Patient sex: F
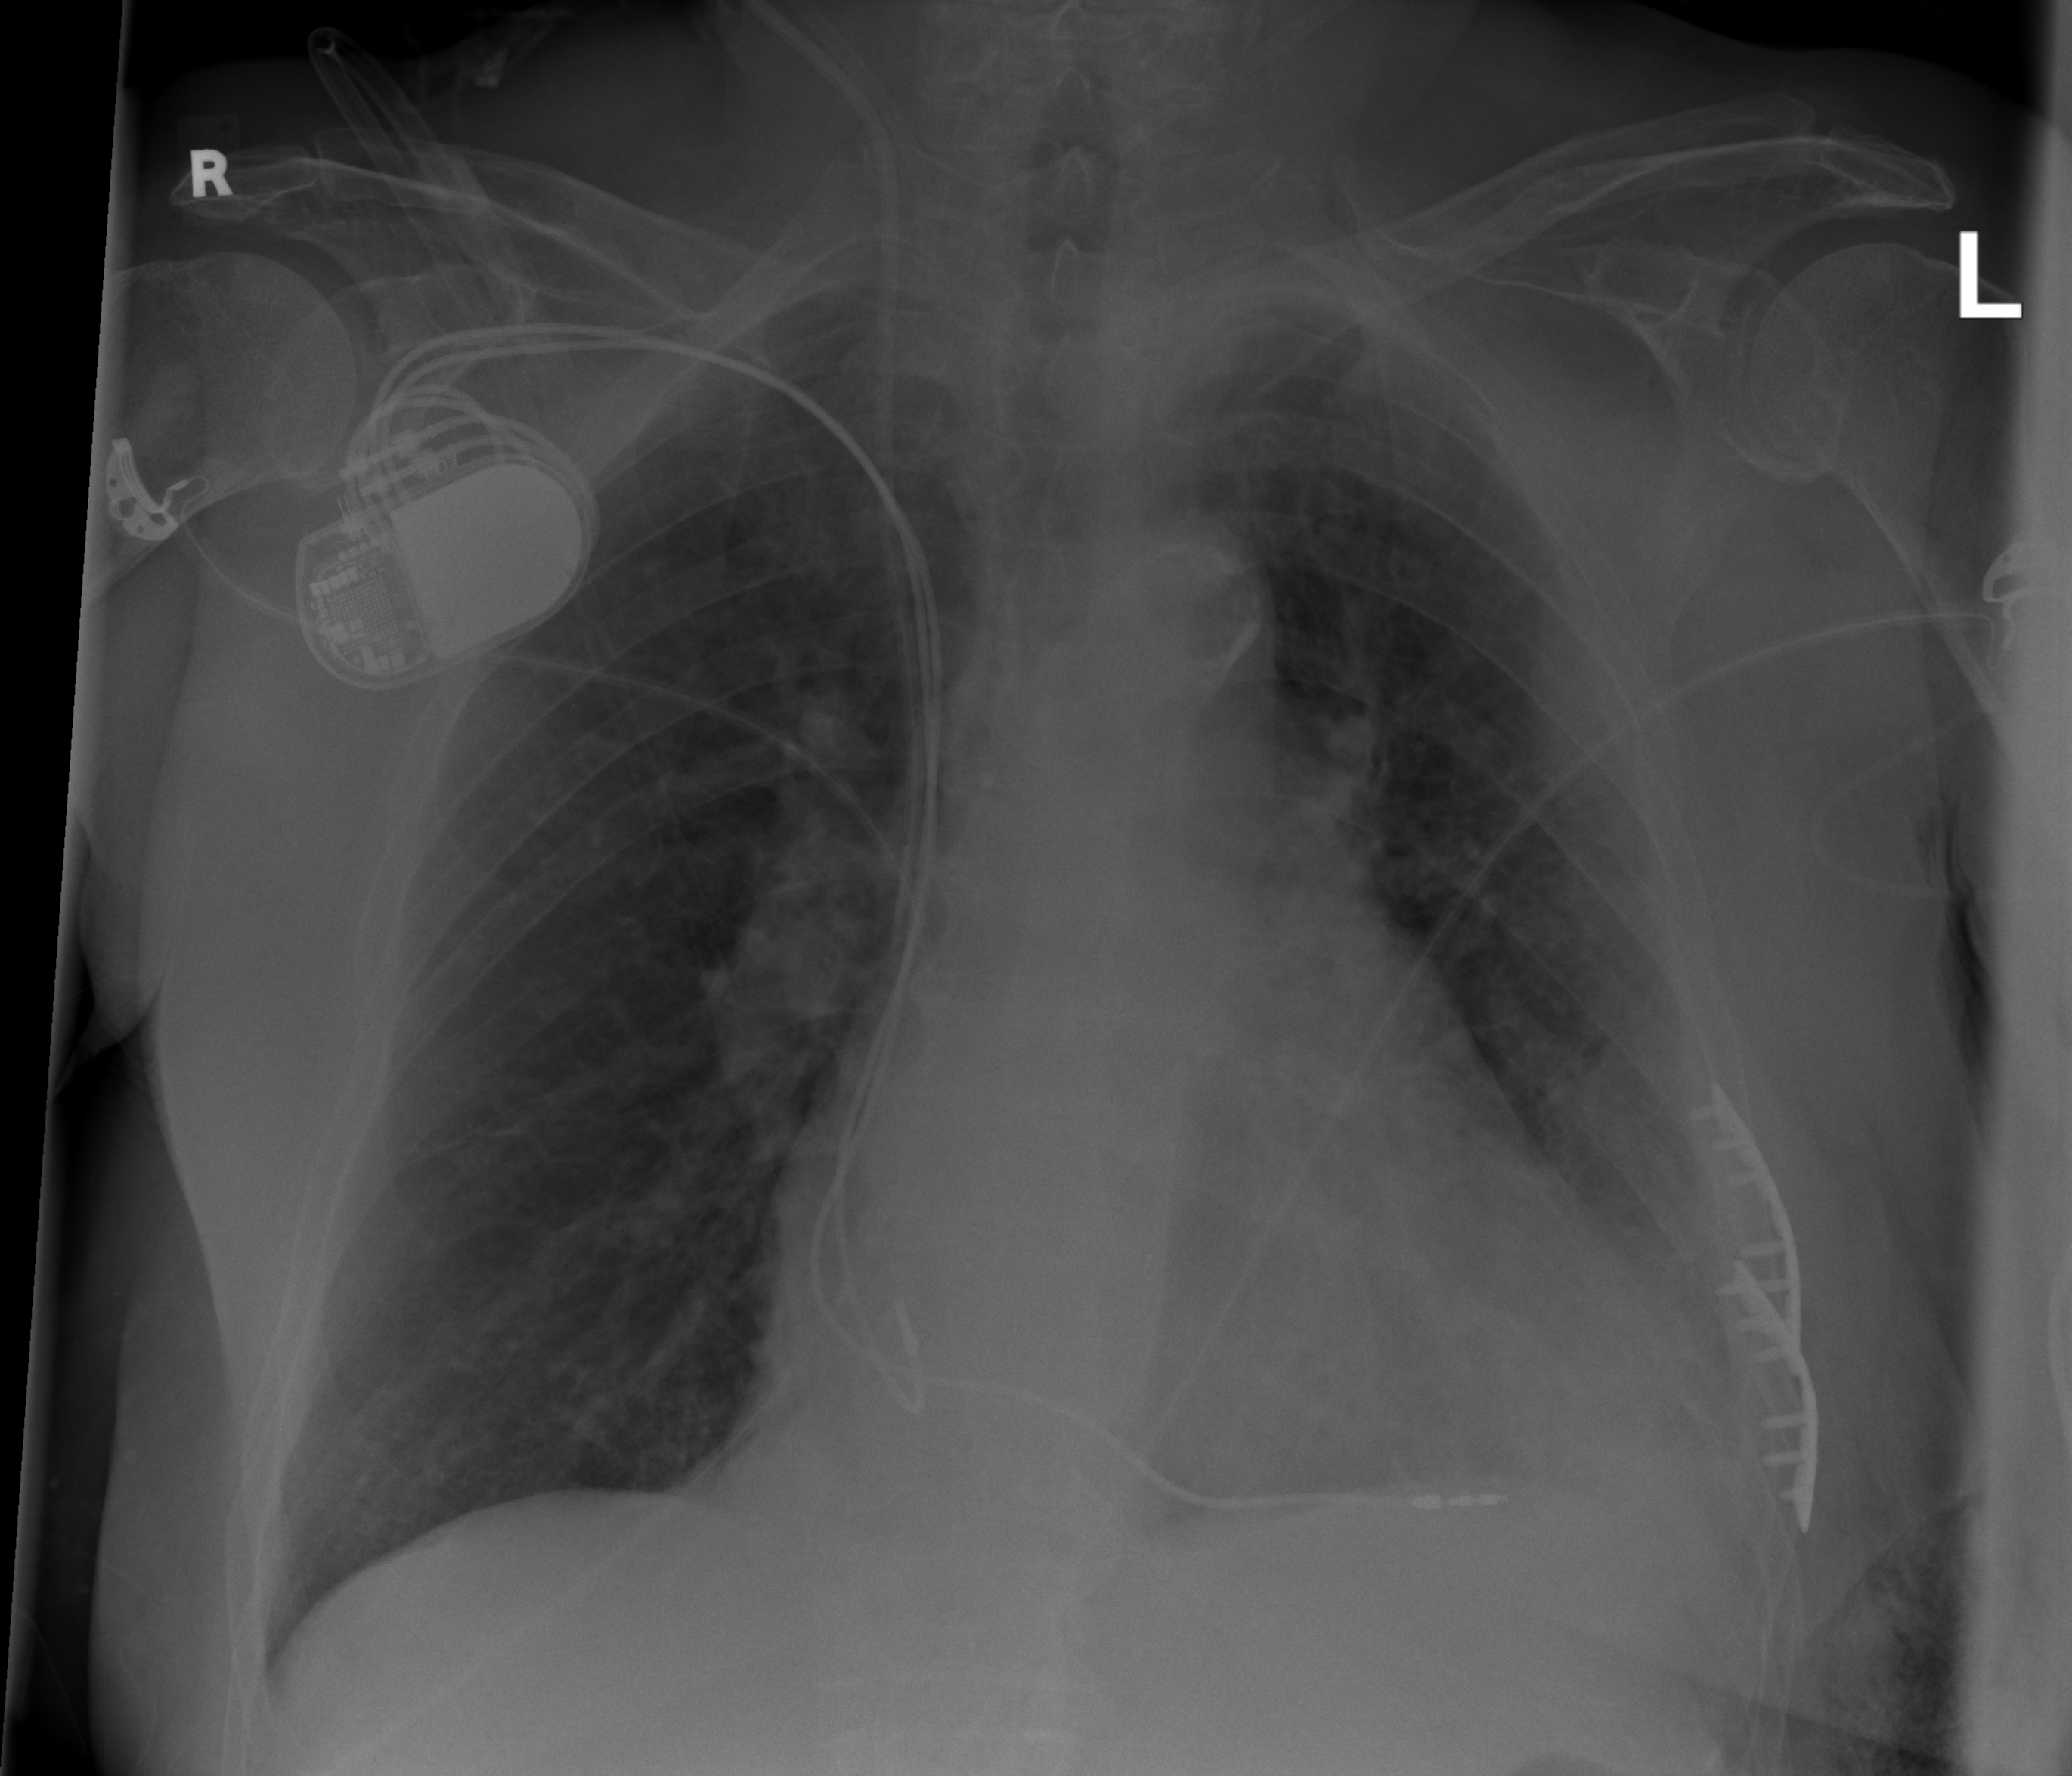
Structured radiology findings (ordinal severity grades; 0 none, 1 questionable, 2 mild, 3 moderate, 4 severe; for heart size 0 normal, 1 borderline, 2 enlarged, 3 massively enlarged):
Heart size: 2
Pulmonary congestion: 2
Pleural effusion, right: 0
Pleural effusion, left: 2
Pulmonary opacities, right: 0
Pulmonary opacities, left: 2
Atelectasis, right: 0
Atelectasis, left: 2